Question: I have custom tool strip button
'''
BindableToolStripButton : ToolStripButton
'''
It works well, but I don't know possibility to add this item to control in design menu..

Could I add my BindableToolStripButton to the designer menu?
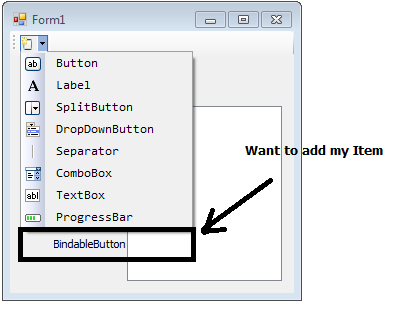
Answer: Add this attribute before your custom BindableToolStripButton class definition
[ToolStripItemDesignerAvailability(ToolStripItemDesignerAvailability.All)]